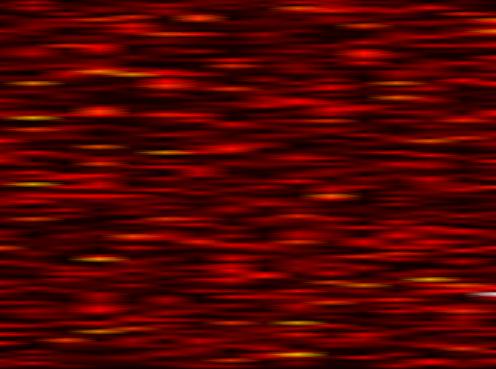
Label: FOFDM